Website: lowes
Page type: review-order
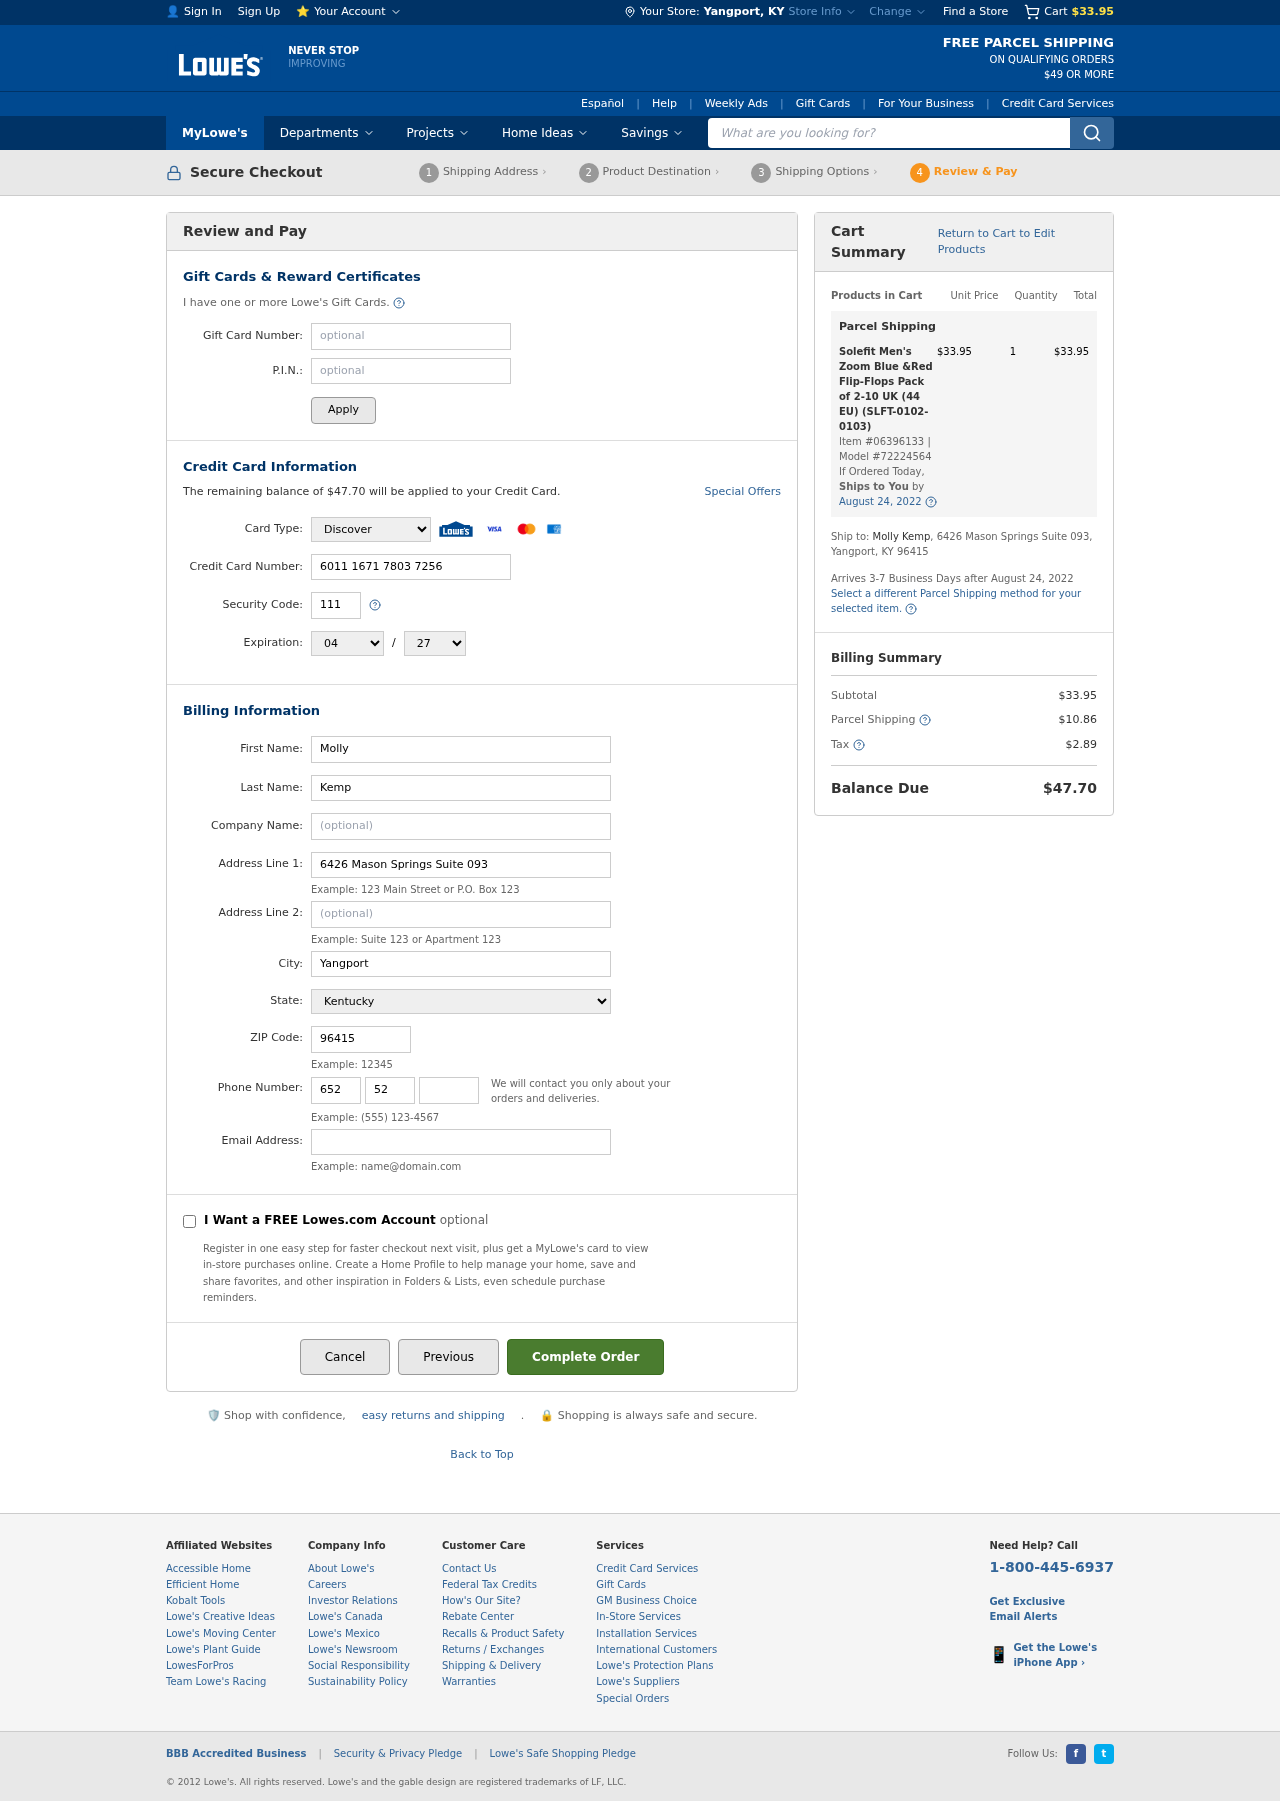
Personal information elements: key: PII_CARD_CVV
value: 111
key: PII_CARD_EXPIRY_MONTH
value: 04
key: PII_CARD_EXPIRY_YEAR
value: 27
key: PII_CARD_NUMBER
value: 6011 1671 7803 7256
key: PII_CARD_TYPE
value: Discover
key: PII_CITY
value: Yangport
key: PII_CITY_STATE
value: Yangport, KY
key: PII_EMAIL
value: molly.kemp@yahoo.com
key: PII_FIRSTNAME
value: Molly
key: PII_LASTNAME
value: Kemp
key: PII_PHONE_AREA
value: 652
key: PII_PHONE_PREFIX
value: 524
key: PII_PHONE_SUFFIX
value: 5691
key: PII_POSTCODE
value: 96415
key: PII_STATE
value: Kentucky
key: PII_STREET
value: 6426 Mason Springs Suite 093
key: PII_STREET2
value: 6426 Mason Springs Suite 093
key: PII_FULLNAME2
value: Molly Kemp
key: PII_STATE_ABBR
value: KY
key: PII_POSTCODE_FULL
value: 96415
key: PII_CITY_STATE_ZIP
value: Yangport, KY 96415
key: PII_POSTCODE_NUMERIC
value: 96415
Product elements: key: PRODUCT1_NAME
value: Solefit Men's Zoom Blue &Red Flip-Flops Pack of 2-10 UK (44 EU) (SLFT-0102-0103)
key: PRODUCT1_PRICE
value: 33.95
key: PRODUCT1_QUANTITY
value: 1
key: PRODUCT1_ITEM_NUMBER
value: Item #06396133
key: PRODUCT1_MODEL_NUMBER
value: Model #72224564
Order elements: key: ORDER_SUBTOTAL
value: $33.95
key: ORDER_BALANCE_DUE
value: $47.70
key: ORDER_SHIPPING_DATE
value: August 24, 2022
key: ORDER_ITEM_TOTAL
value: $33.95
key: ORDER_SHIPPING_DATE2
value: August 24, 2022
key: ORDER_SHIPPING_COST
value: $10.86
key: ORDER_TAX
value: $2.89
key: ORDER_TOTAL
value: $47.70
Search elements: key: HEADER_SEARCH
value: What are you looking for?